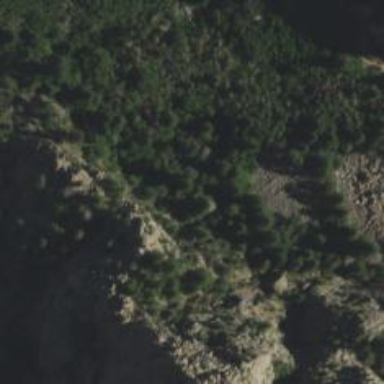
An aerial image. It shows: Natural cliff.